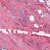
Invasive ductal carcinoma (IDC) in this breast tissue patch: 0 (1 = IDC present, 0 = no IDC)